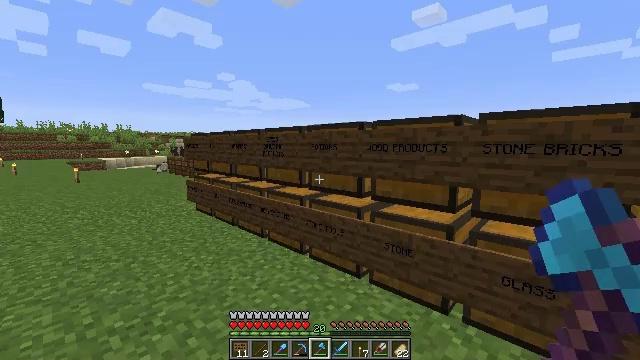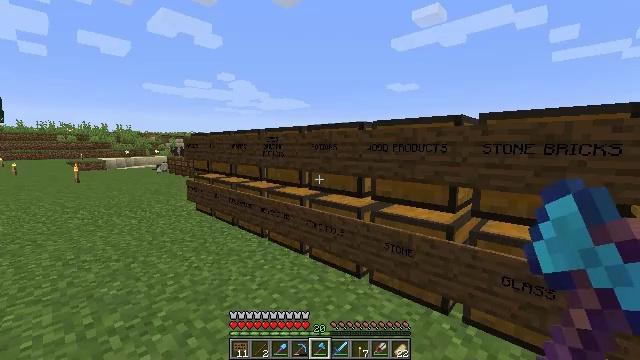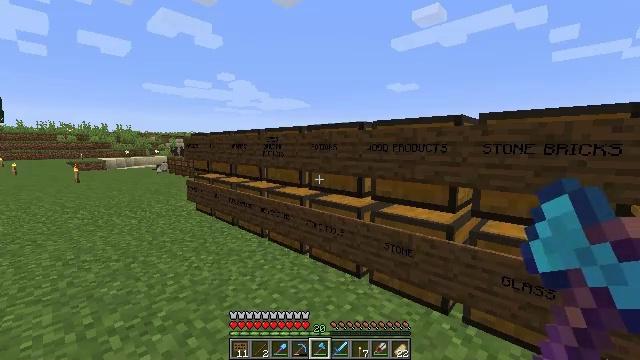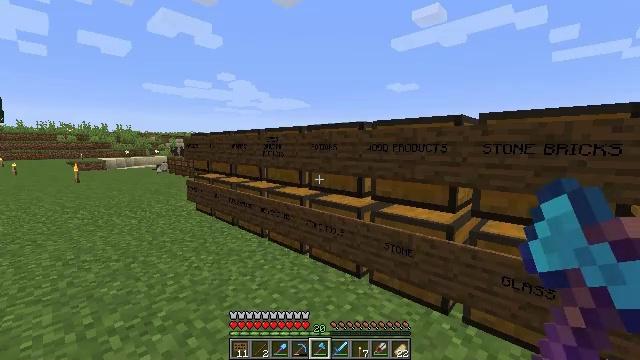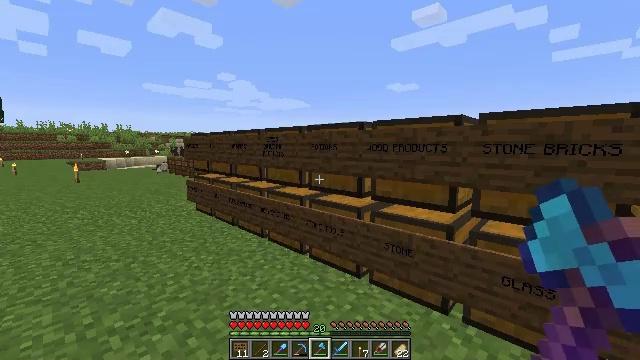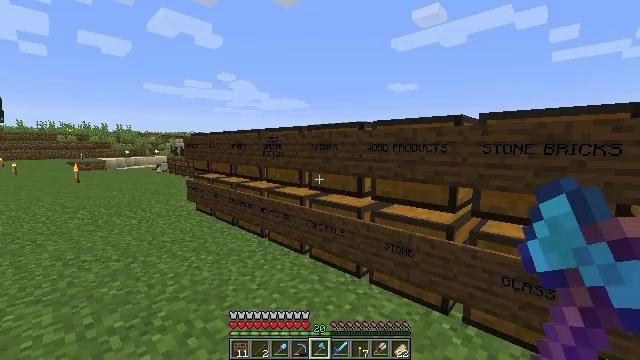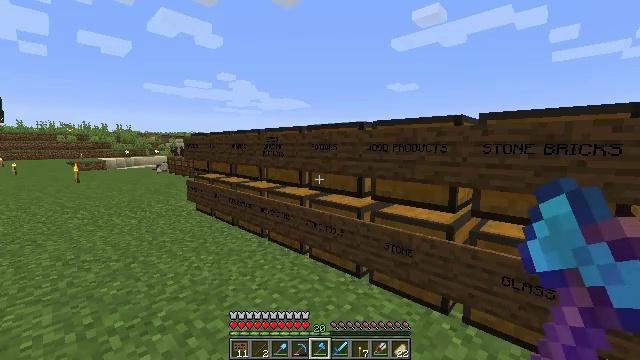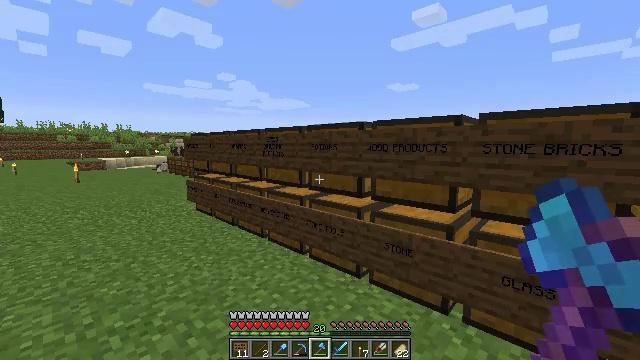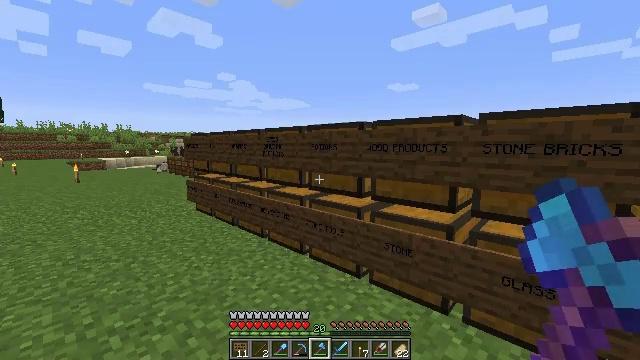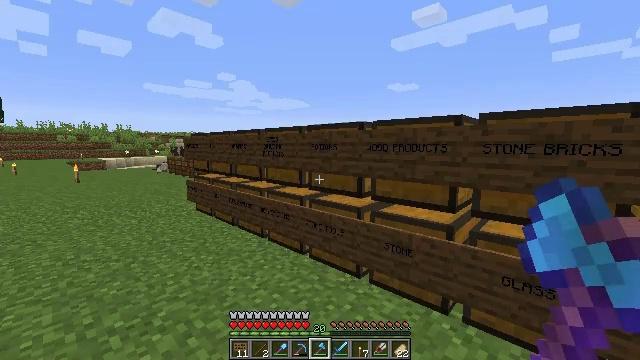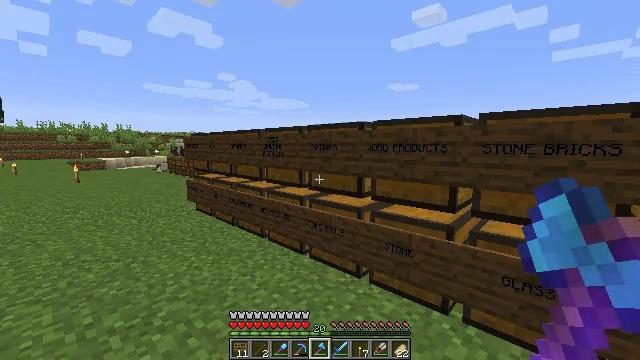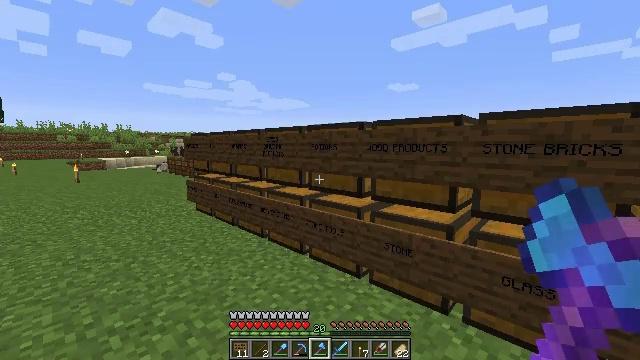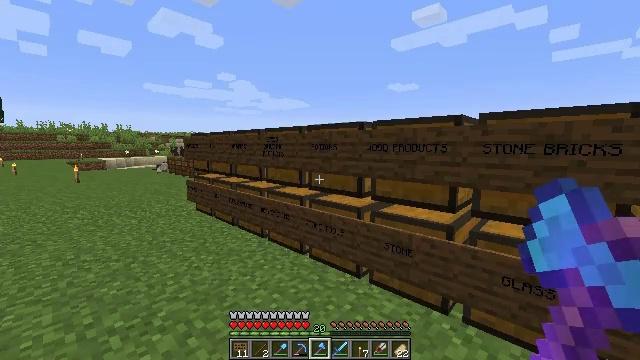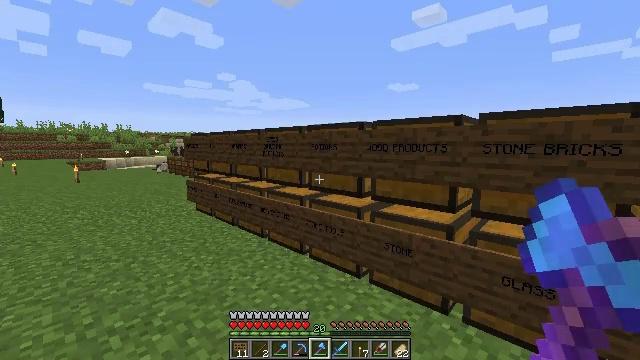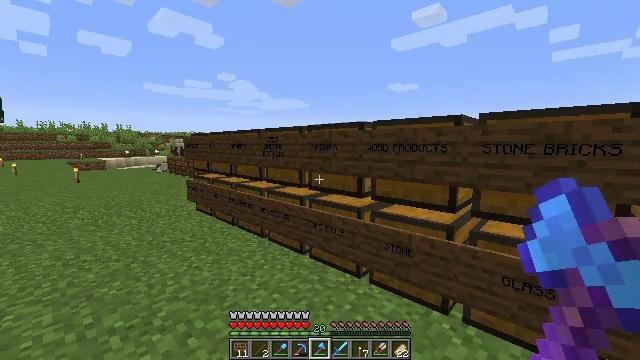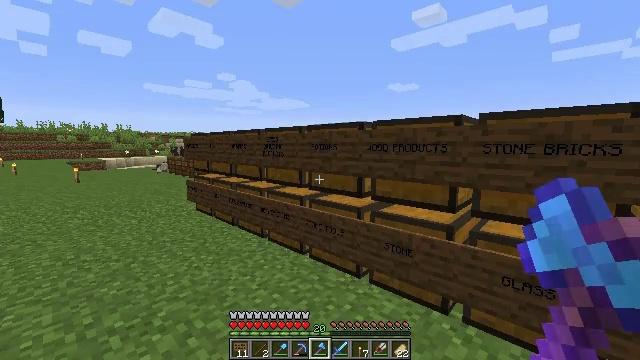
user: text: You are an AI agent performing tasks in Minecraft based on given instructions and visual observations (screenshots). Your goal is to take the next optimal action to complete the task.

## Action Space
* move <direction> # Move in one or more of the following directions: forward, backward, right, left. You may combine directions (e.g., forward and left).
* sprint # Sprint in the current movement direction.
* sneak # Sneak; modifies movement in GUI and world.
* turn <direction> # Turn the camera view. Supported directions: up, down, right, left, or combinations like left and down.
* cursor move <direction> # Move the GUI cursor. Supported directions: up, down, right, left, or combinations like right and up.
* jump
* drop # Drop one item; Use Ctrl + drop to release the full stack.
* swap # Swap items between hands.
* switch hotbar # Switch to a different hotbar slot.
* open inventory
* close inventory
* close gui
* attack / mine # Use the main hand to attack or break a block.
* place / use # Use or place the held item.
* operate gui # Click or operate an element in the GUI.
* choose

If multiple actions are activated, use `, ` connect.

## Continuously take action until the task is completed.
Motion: motion action
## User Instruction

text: Gather the torch from its position.
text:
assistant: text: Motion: no_op
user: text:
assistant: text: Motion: no_op
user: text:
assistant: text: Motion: no_op
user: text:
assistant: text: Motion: no_op
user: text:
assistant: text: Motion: no_op
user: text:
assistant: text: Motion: no_op
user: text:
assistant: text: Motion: no_op
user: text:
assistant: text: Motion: no_op
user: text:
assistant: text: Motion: no_op
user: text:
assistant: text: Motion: no_op
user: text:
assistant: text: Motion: no_op
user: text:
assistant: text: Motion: no_op
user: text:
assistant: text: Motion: no_op
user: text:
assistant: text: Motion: no_op
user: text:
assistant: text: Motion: no_op
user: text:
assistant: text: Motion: move forward and move left
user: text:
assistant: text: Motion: move forward and move left
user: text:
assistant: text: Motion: move forward and move left
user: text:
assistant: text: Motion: move forward and move left
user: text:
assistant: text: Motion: move forward and move left
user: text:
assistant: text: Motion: move forward and move left
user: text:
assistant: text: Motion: move forward and move left
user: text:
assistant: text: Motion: move forward and move left
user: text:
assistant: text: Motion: move forward and move left
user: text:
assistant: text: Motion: move forward and move left, turn right
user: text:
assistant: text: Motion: move forward and move left, turn right and down
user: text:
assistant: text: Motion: move forward and move left, turn right
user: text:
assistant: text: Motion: move forward and move left, turn right
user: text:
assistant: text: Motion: move forward and move left, turn right
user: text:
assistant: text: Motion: move forward and move left, turn right